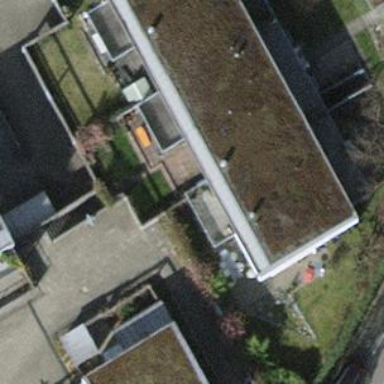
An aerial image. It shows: Terrace building with flat roof.